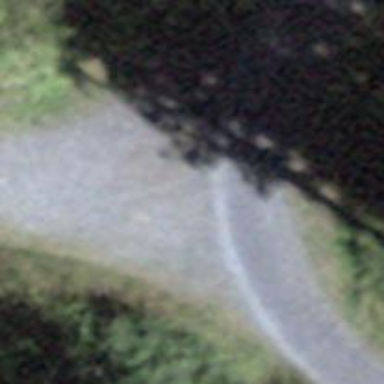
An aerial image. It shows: Path with tracktype of grade4.